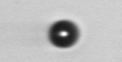
Label: bead